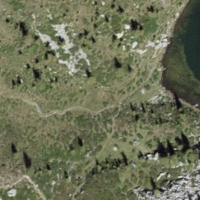
EUNIS habitat code: 26
Species observed at this site:
Rhododendron ferrugineum
Kalmia procumbens
Geum montanum
Arnica montana
Astrantia minor
Pyrgus alveus
Ajuga pyramidalis
Crocus vernus
Primula hirsuta
Silene acaulis
Rumex alpinus
Rana temporaria
Lotus alpinus